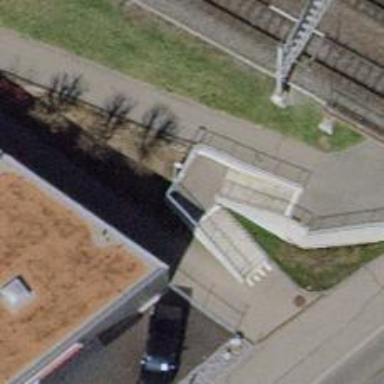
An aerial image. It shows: Concrete steps.